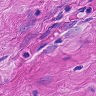
Metastatic tissue present: no